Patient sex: M
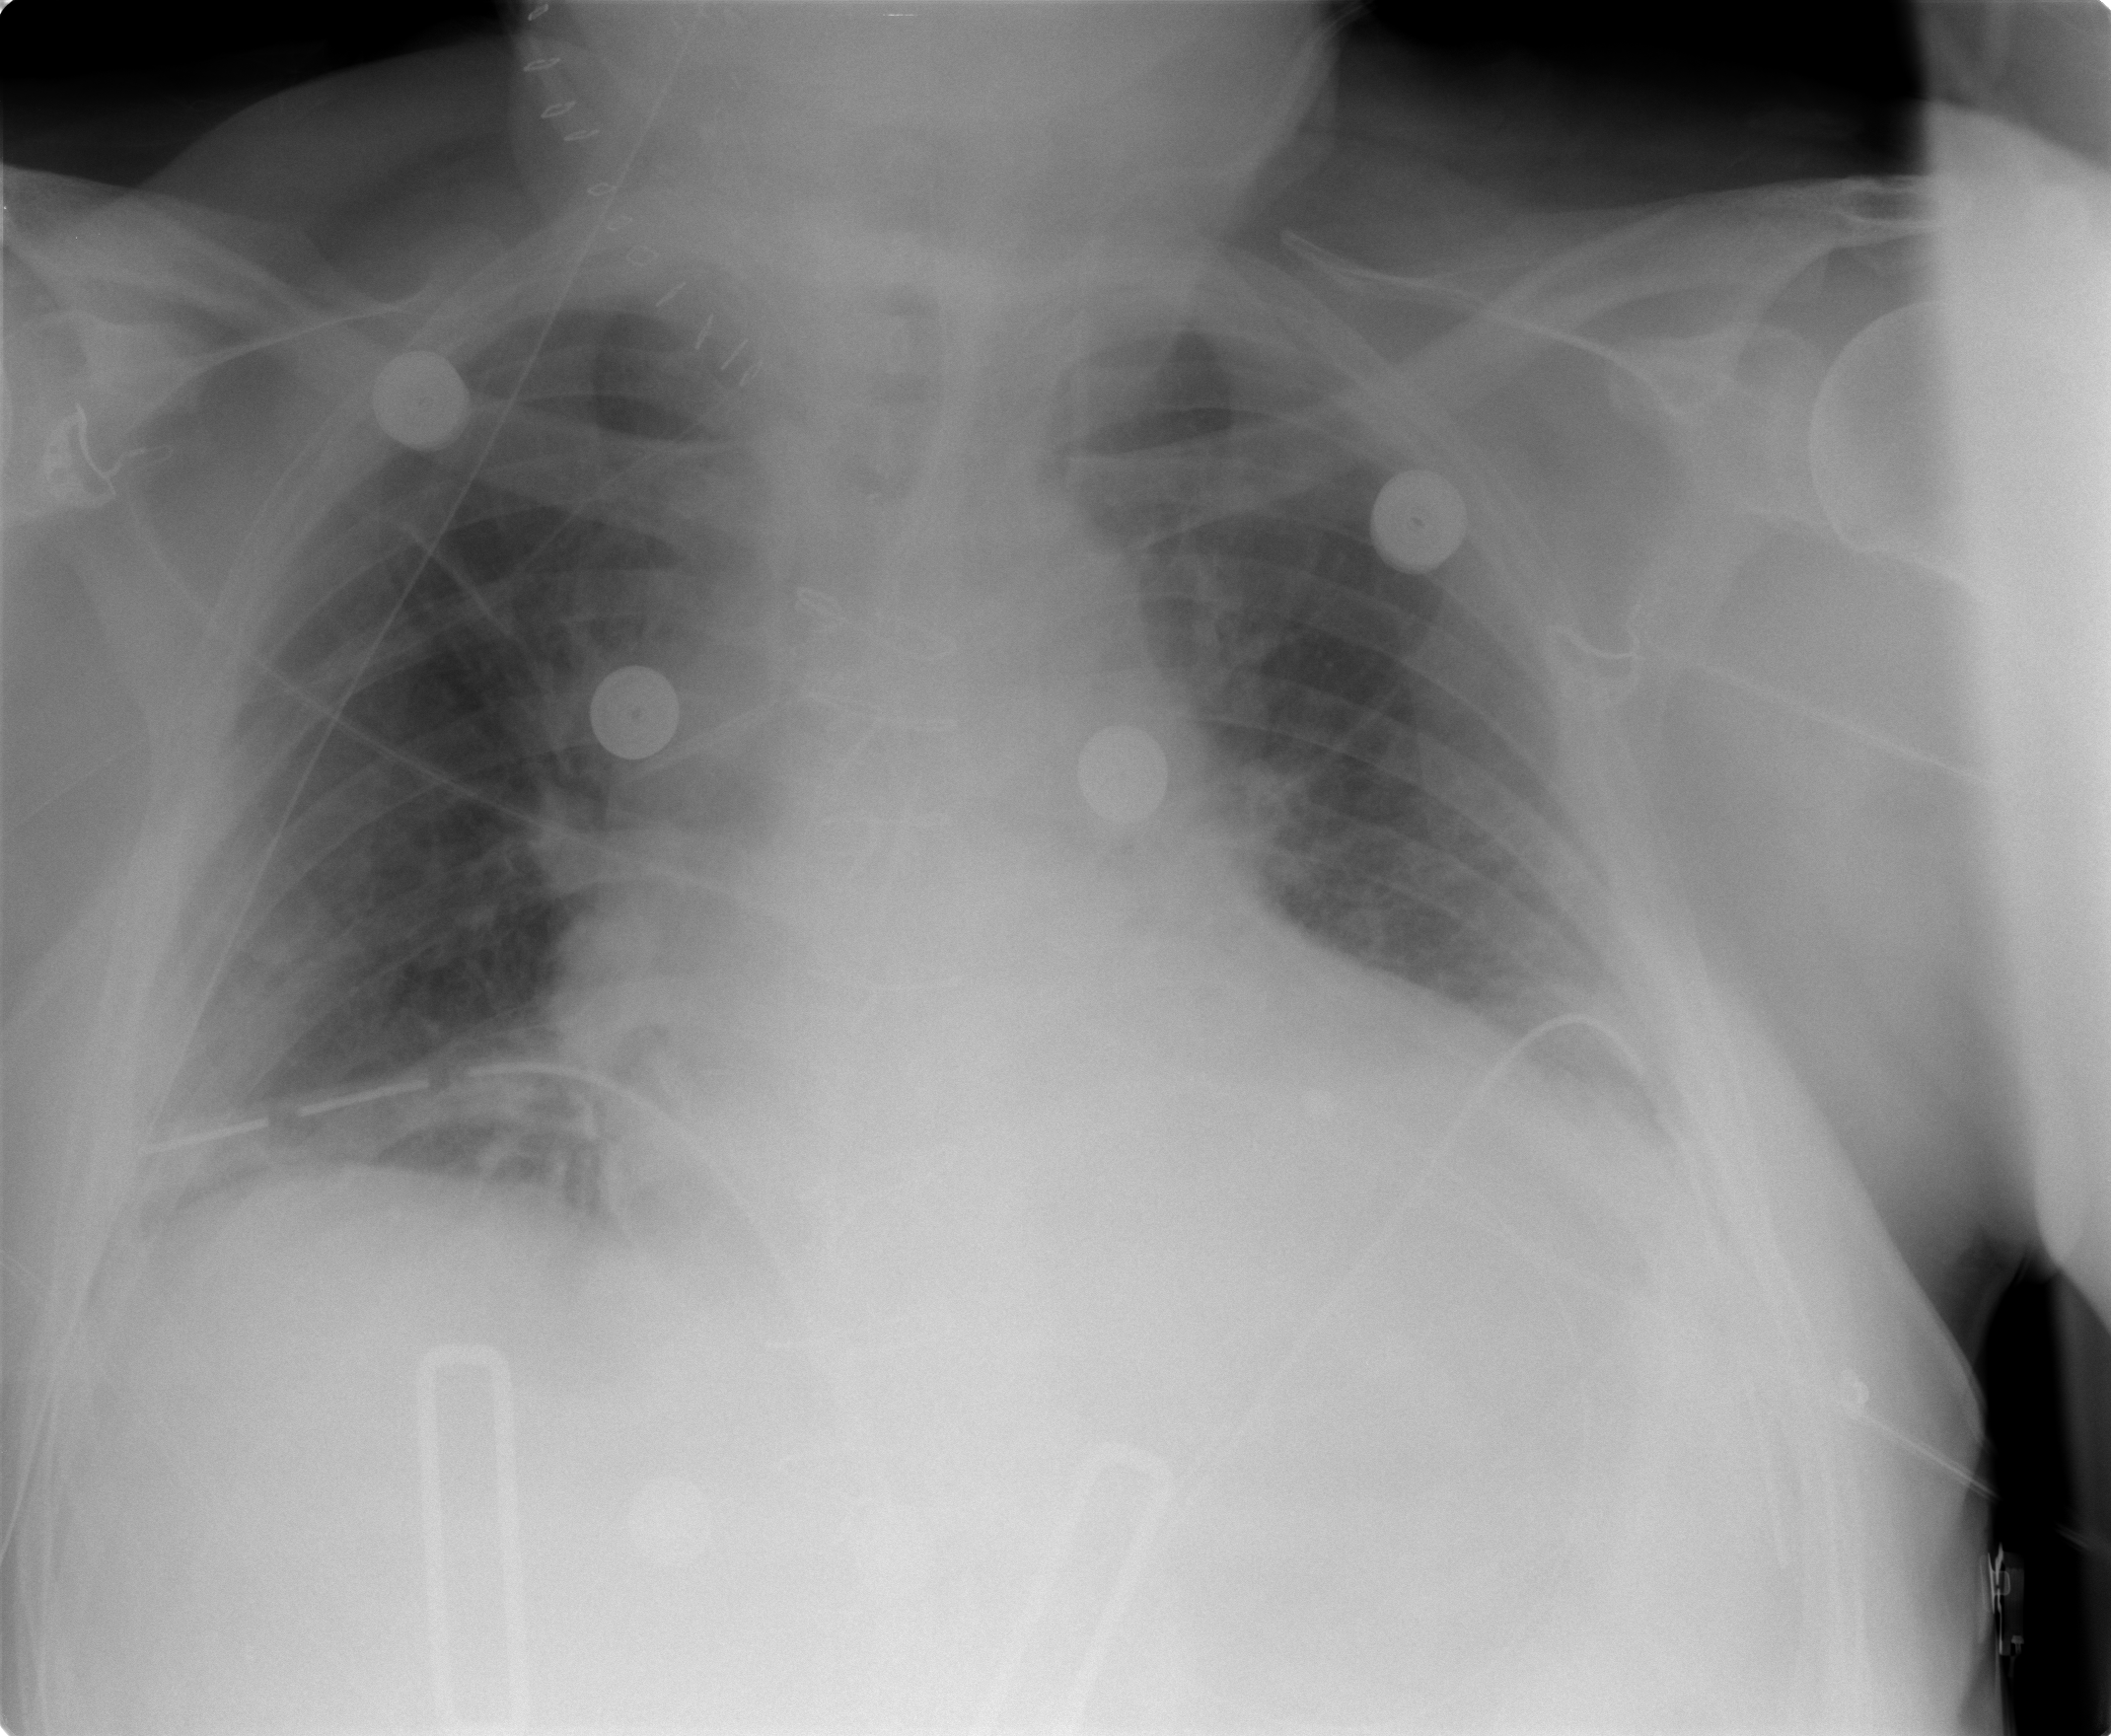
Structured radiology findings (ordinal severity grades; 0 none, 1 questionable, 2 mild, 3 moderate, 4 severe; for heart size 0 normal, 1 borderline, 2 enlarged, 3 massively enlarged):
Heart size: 2
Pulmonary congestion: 2
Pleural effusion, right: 0
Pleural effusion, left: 0
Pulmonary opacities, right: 0
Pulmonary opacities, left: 0
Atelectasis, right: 2
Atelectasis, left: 2